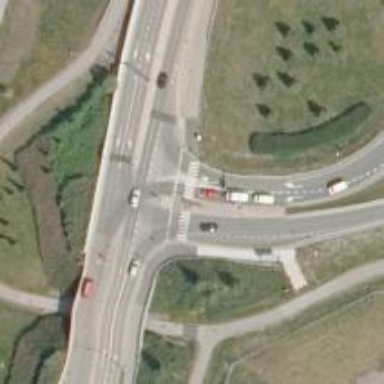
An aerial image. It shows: Asphalt trunk link road.